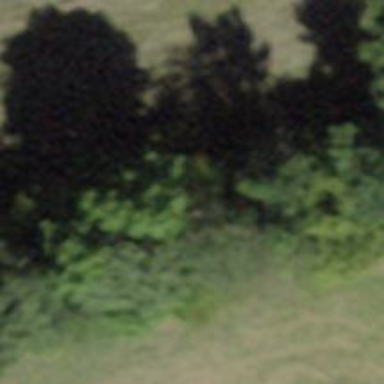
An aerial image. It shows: Row of trees in natural setting.